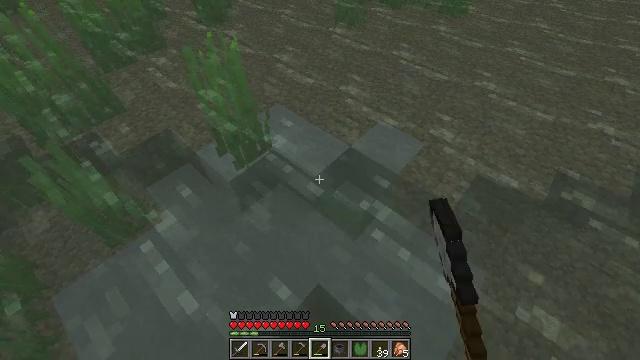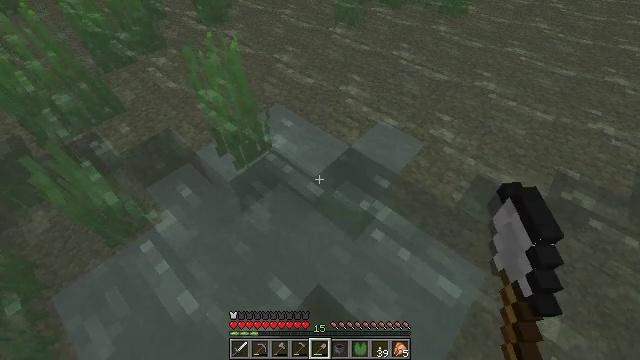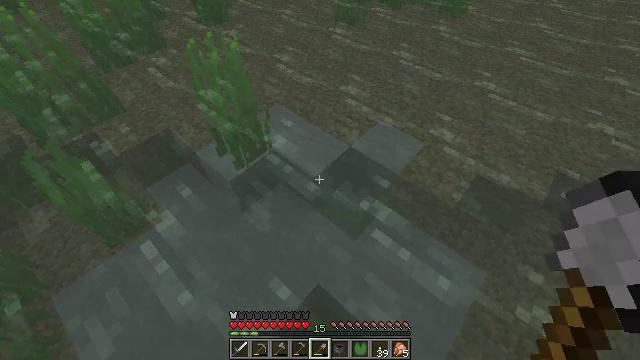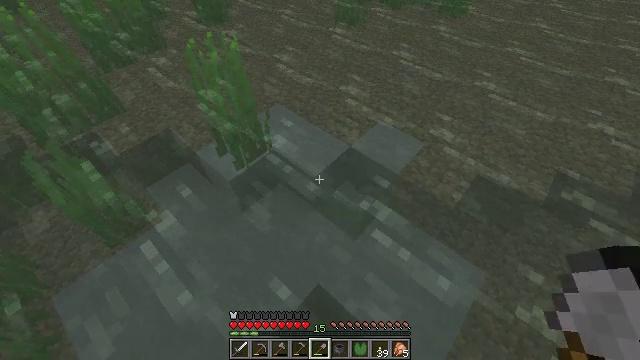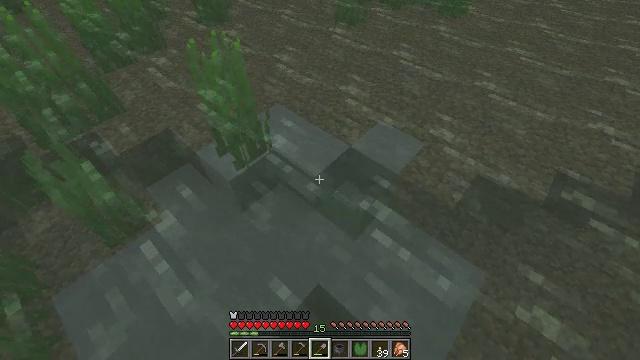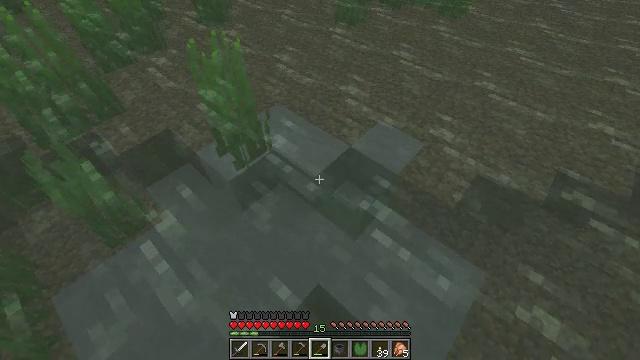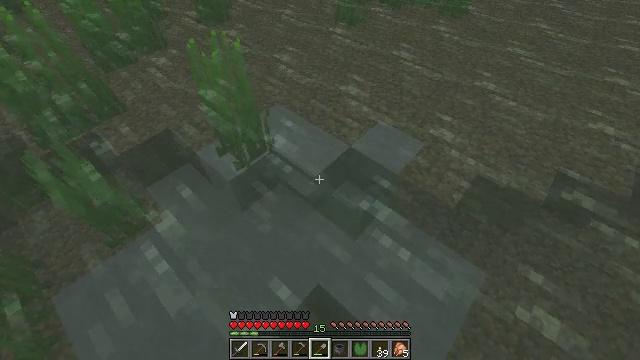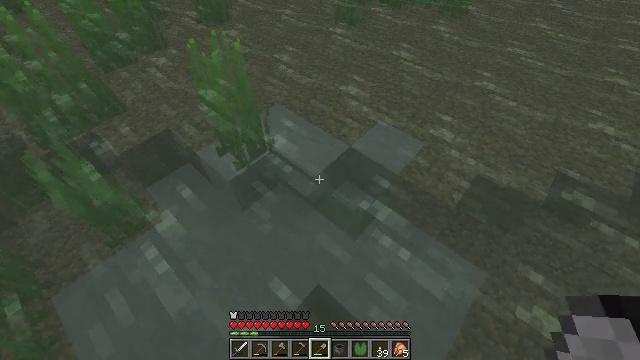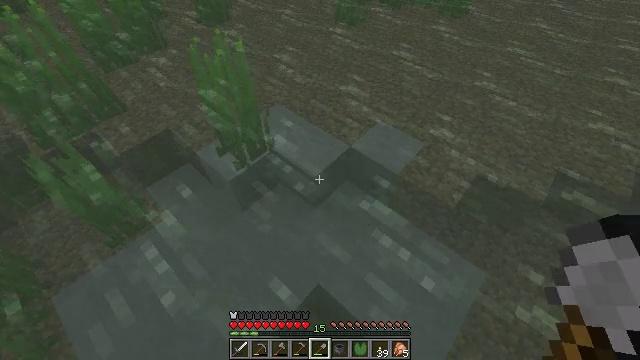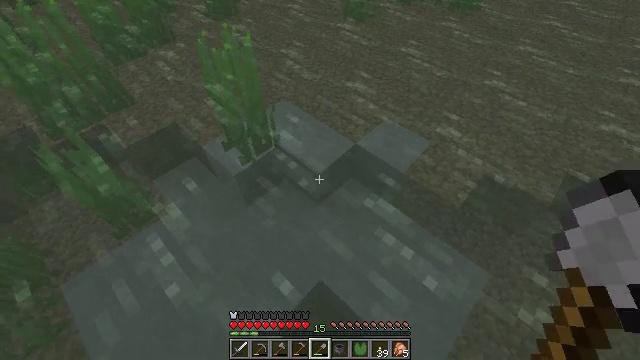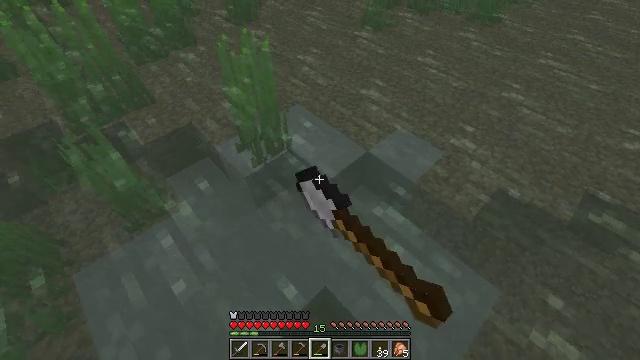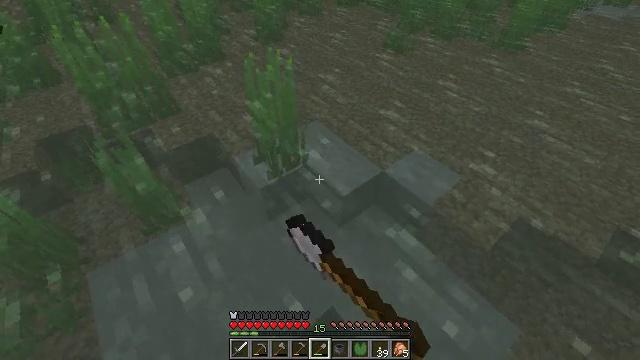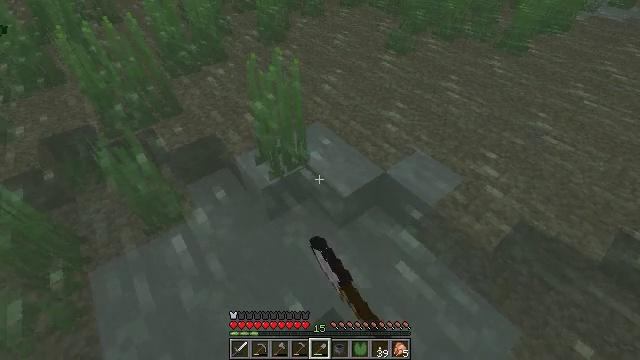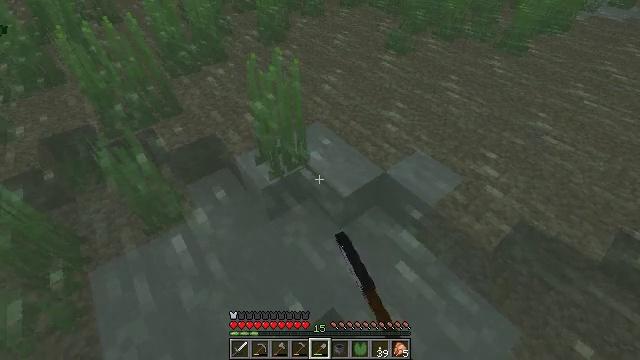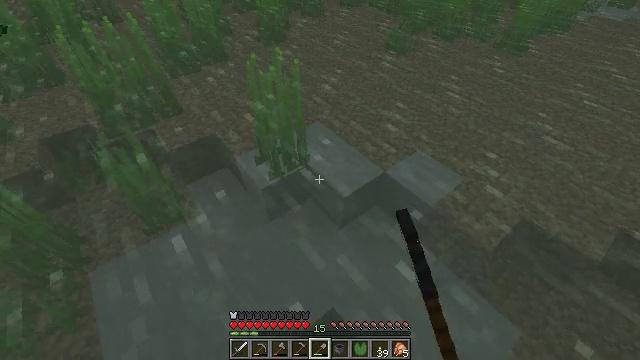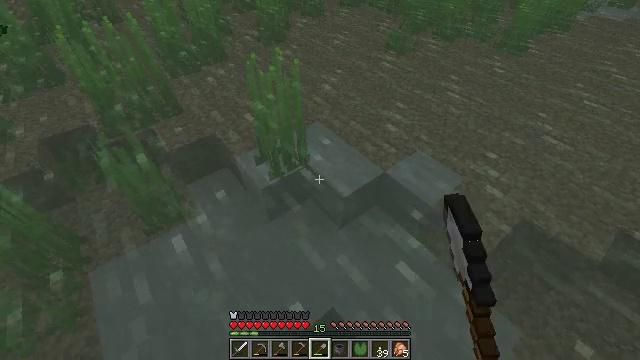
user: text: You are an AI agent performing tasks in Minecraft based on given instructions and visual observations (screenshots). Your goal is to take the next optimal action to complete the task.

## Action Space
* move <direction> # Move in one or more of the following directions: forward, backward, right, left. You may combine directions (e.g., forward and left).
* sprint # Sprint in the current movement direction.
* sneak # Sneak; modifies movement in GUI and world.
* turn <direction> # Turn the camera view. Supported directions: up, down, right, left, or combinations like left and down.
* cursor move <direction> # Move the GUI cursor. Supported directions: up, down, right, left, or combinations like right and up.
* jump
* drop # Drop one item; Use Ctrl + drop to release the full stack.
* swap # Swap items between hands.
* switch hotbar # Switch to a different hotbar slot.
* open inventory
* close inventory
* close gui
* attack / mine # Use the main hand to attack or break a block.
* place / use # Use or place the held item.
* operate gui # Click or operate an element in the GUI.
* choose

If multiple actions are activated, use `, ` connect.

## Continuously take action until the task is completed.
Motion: motion action
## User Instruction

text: Break the clay block to collect it.
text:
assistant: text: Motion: sneak, attack / mine
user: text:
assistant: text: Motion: sneak, attack / mine
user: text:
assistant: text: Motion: sneak, attack / mine
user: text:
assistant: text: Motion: sneak, attack / mine
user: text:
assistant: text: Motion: sneak, attack / mine
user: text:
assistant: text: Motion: sneak, attack / mine
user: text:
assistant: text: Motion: sneak, attack / mine
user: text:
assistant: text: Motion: sneak, attack / mine
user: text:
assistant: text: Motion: sneak, turn left, attack / mine
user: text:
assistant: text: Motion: sneak, turn left and up, attack / mine
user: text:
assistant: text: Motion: sneak, turn left and up, attack / mine
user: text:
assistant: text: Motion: sneak, attack / mine
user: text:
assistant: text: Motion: sneak, attack / mine
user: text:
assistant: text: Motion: sneak, attack / mine
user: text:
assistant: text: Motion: sneak, attack / mine
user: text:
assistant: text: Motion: sneak, attack / mine
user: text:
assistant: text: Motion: sneak, attack / mine
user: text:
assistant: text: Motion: sneak, turn left, attack / mine
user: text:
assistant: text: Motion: sneak, turn left, attack / mine
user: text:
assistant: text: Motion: sneak, turn left, attack / mine
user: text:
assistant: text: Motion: sneak, attack / mine
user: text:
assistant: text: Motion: sneak, attack / mine
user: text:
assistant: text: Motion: sneak, attack / mine
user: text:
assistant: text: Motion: sneak, turn left and down, attack / mine
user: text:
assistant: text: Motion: sneak, turn left and down, attack / mine
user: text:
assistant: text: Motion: sneak, turn left and down, attack / mine
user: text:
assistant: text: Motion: sneak, attack / mine
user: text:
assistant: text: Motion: sneak, attack / mine
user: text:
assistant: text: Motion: sneak, attack / mine
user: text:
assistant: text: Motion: sneak, attack / mine